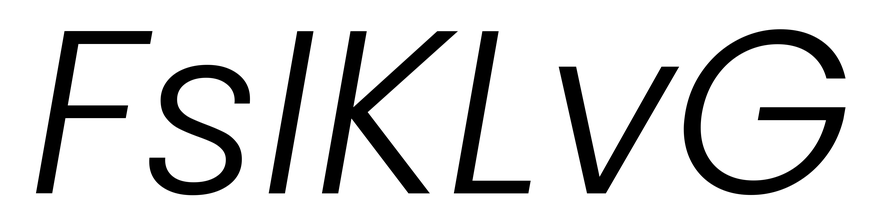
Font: Poppins-LightItalic